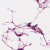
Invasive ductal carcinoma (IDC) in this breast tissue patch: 0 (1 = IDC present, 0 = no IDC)